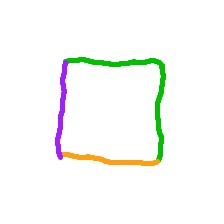
Shape: square